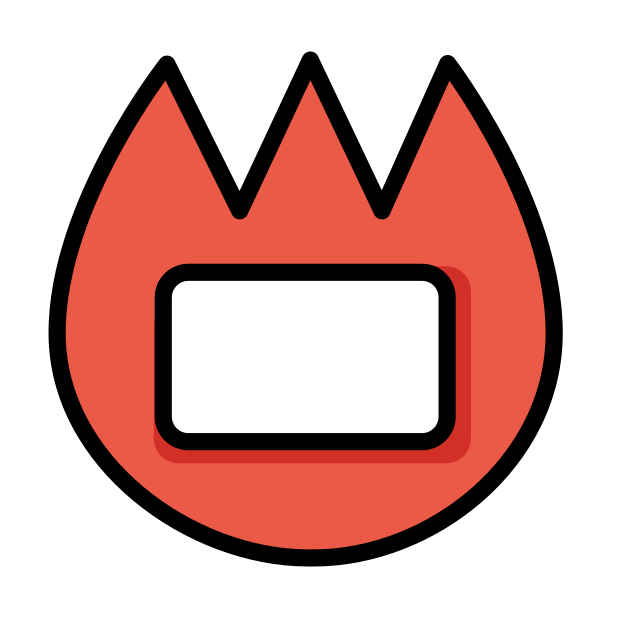
Emoji: 📛
Name: name badge
Unicode: 0x1f4db